Field crop: tomato
Growth stage: 1
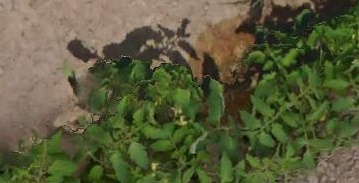
Species: tomato